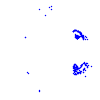
Particle: proton